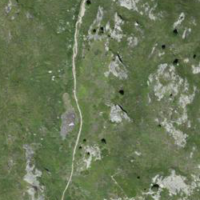
EUNIS habitat code: 26
Species observed at this site:
Kalmia procumbens
Vaccinium uliginosum
Vaccinium myrtillus